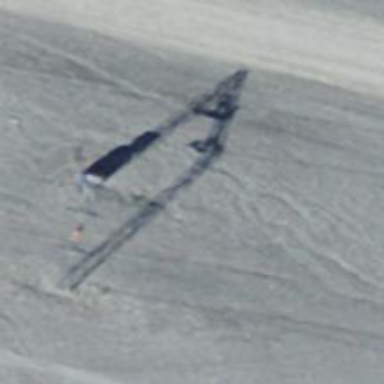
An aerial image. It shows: Pylon for aerialway.